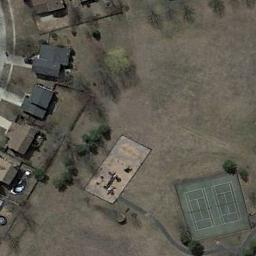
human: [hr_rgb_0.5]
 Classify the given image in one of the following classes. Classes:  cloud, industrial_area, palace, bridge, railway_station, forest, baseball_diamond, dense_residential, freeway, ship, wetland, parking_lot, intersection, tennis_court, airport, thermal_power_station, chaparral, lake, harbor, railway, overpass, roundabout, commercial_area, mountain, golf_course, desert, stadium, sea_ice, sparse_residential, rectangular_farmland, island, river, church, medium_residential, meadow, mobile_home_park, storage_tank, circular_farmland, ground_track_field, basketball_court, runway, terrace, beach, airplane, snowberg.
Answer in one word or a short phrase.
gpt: tennis_court